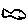
Label: fish